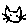
Label: cat